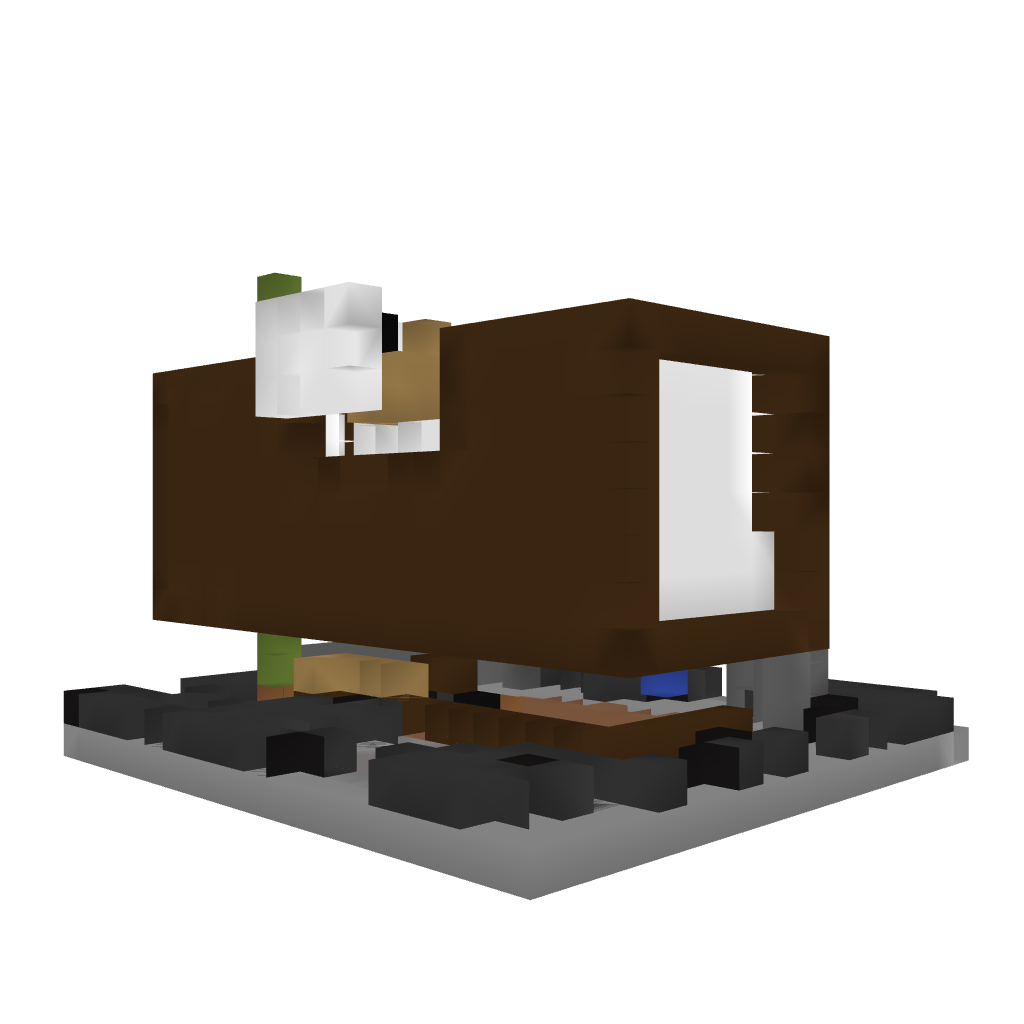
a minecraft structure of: Mondrian - the real modern house